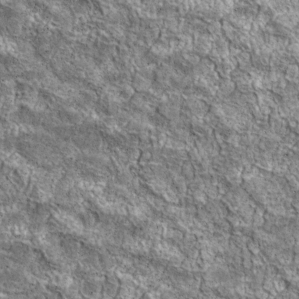
Label: non_frost